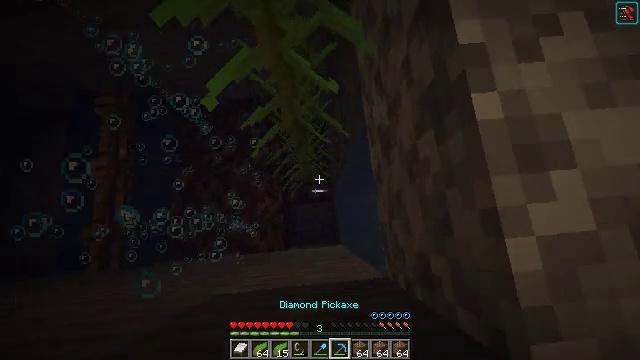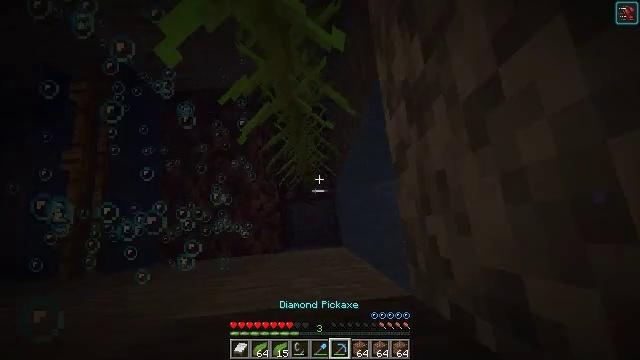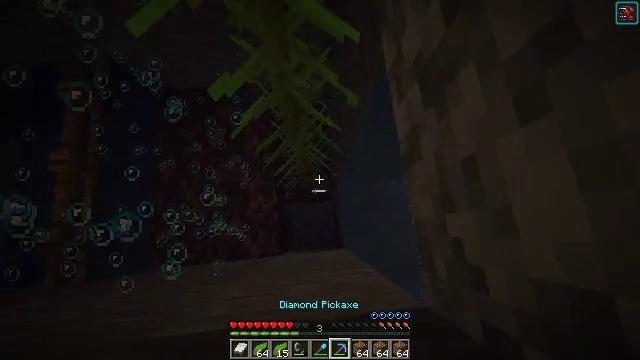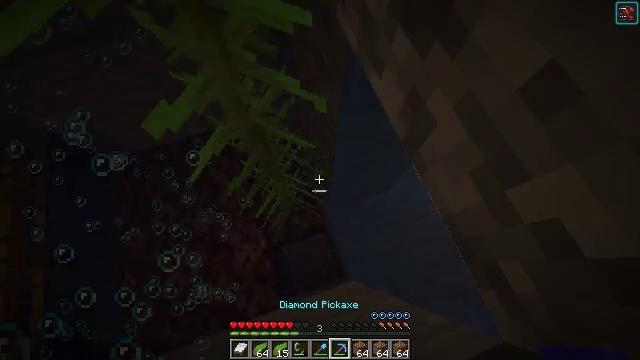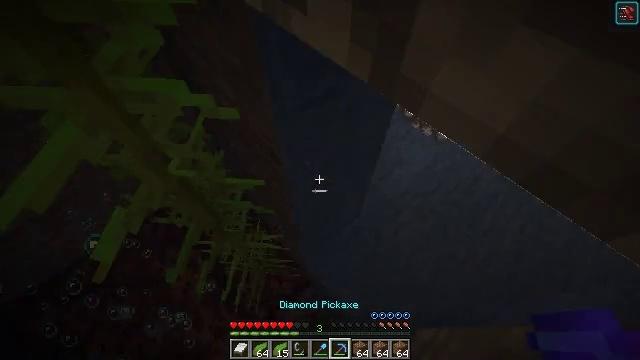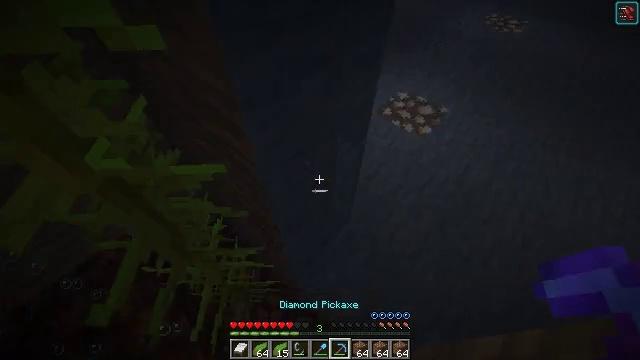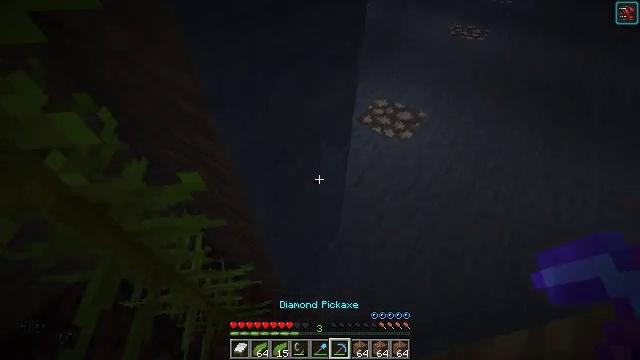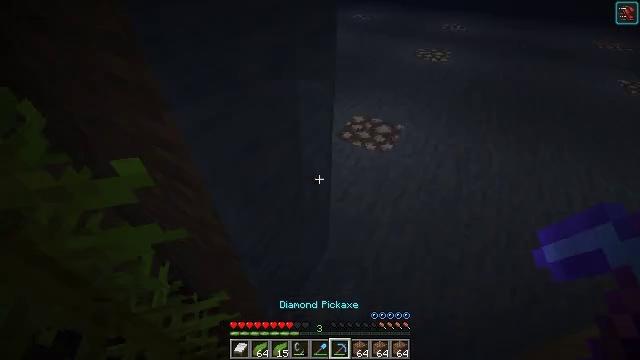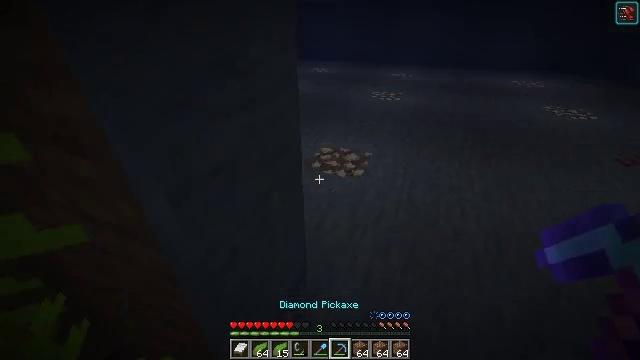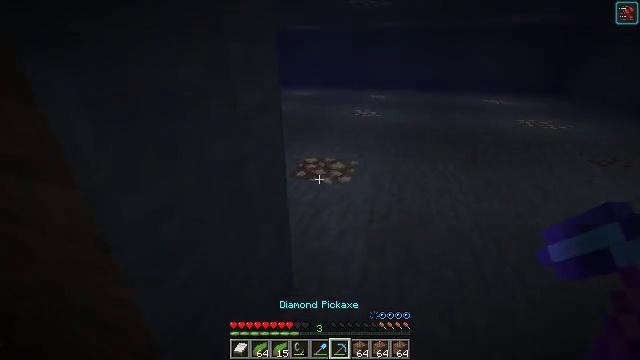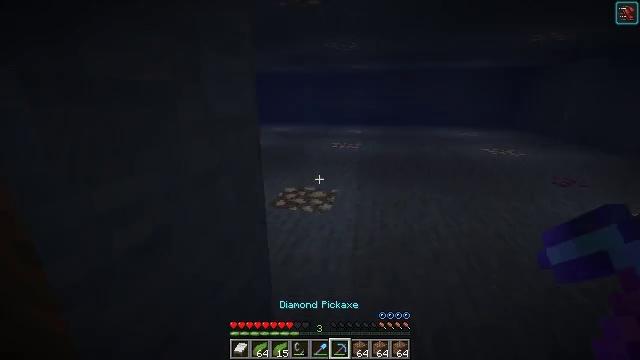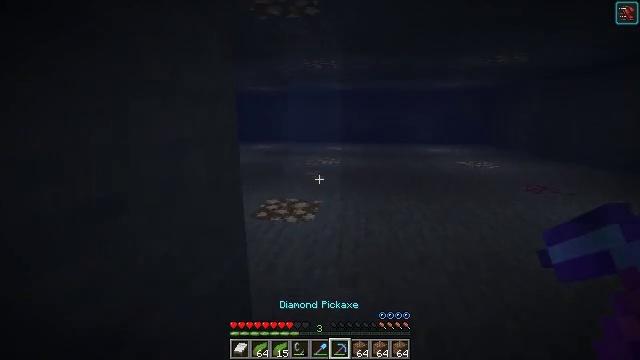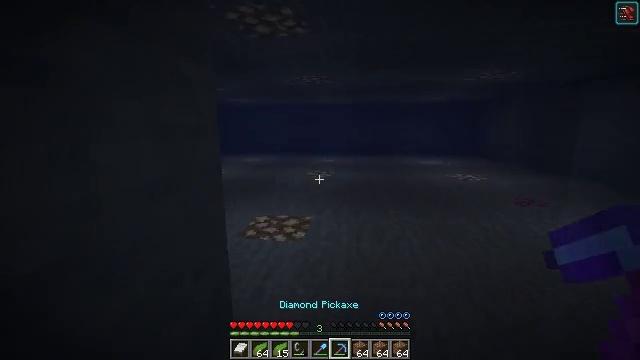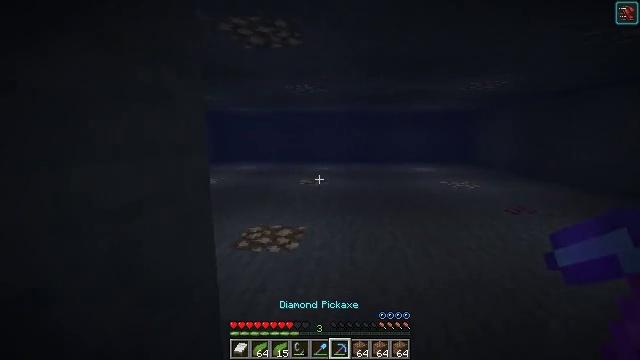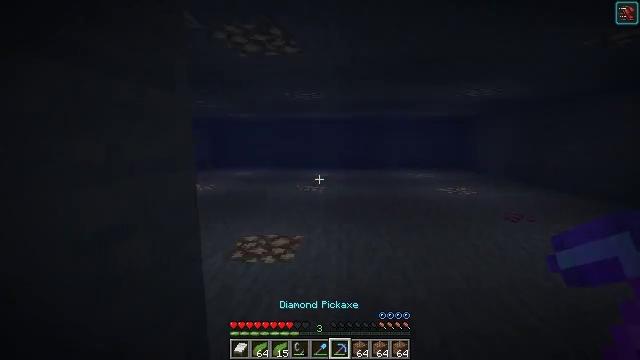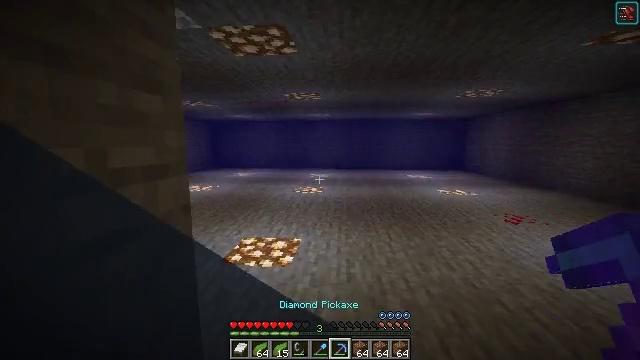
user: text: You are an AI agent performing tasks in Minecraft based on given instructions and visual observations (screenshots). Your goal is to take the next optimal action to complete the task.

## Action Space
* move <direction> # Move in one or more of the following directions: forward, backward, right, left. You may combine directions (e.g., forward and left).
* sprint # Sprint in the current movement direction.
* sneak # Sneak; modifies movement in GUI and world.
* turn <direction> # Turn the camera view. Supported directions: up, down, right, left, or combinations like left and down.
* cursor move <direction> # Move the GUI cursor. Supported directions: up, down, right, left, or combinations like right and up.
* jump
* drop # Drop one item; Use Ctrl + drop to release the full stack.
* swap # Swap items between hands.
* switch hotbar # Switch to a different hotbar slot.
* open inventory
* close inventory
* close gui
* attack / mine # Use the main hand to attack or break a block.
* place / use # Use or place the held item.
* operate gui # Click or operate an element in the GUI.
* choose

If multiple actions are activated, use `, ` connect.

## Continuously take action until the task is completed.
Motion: motion action
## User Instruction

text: Mine the kelp plant underwater.
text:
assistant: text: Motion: sneak
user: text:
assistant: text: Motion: sneak
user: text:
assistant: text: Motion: sneak, turn right and up
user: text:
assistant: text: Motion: move forward, sneak, turn right and up
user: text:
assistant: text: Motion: move forward, sneak, turn right and up
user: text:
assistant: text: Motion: move forward, sneak, turn right and up
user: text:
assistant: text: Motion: move forward, sneak, turn right and up
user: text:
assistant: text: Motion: move forward, sneak, turn right and up
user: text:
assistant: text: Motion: move forward, sneak, turn right and up
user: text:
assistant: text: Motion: move forward and move right, turn right and up
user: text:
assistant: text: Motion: move forward and move right, turn right and up
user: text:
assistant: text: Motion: move forward and move right, turn right and up
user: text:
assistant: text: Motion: move forward and move right, turn right and up
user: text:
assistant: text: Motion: move forward and move right, turn up
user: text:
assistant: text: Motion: move forward and move right
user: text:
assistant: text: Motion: move forward and move right
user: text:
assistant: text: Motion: move forward and move right
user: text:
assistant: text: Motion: move forward and move right
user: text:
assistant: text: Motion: move forward and move right
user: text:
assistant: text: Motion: move forward and move right
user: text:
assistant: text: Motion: move forward and move right, turn left
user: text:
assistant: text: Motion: move forward and move right, turn left and down
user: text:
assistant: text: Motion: move forward and move right, turn left
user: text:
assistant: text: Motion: move forward and move right, turn left
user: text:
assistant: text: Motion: move forward and move right, turn down
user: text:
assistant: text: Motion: move forward and move right
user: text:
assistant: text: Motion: move forward and move right, turn left and down
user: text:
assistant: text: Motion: move right, turn left and down
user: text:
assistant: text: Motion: turn left and down
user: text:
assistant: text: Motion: turn left